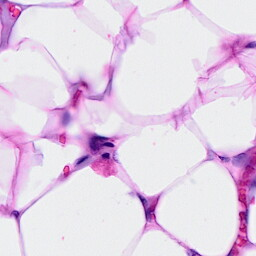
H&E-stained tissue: Breast